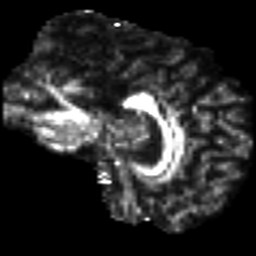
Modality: FA
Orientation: sagittal
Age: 46
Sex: male
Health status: ill
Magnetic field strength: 3 T
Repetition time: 9 s
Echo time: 0.093 s